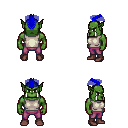
a pixel art fantasy rpg character, male body template, orc, green skin, white sleeveless shirt, magenta pants, blue short mohawk hairstyle, maroon shoes, four views (front, back, left, right), 2x2 character sprite sheet, small pixel art, hard edges, no anti-aliasing